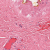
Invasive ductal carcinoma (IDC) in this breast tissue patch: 0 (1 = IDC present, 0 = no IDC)